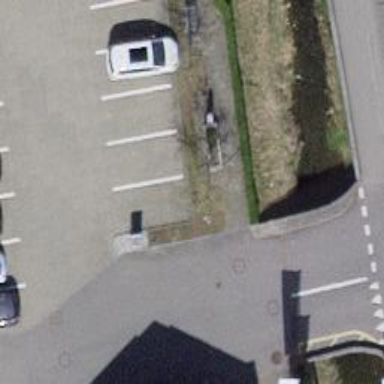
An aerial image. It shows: Bench for seating.